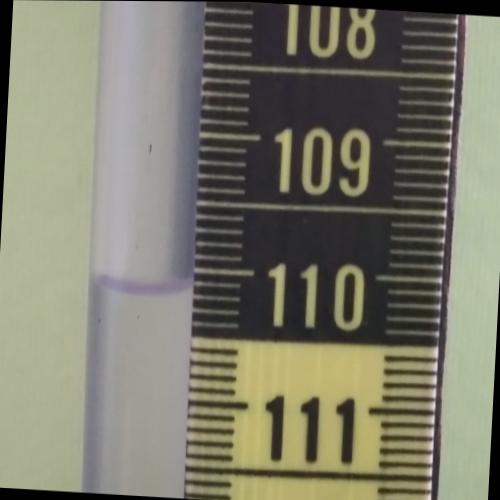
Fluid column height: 110.1 cm